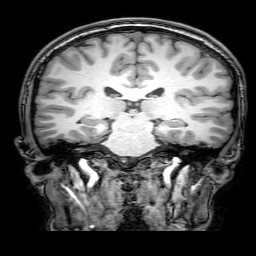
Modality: T1w
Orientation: sagittal
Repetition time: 0.00828 s
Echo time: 0.00388 s